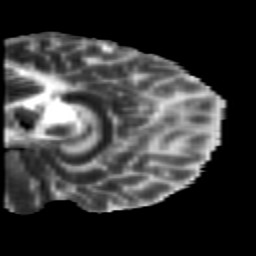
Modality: MD
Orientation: sagittal
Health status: healthy
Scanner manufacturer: siemens
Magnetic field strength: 3 T
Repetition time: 10 s
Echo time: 0.092 s